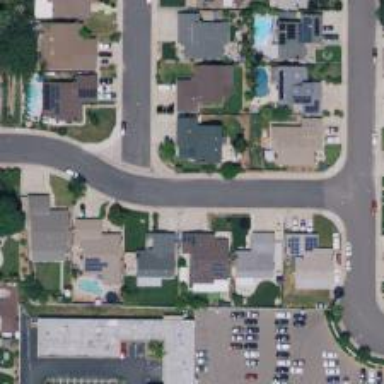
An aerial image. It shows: Neighborhood.